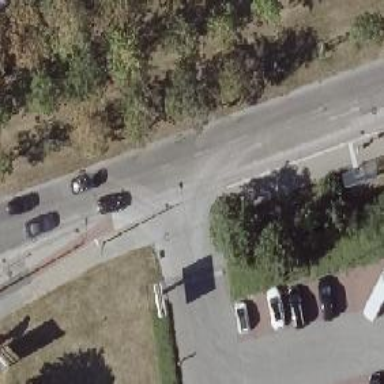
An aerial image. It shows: Parallel parking lane on secondary road with concrete surface.